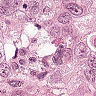
Metastatic tissue present: yes